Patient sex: M
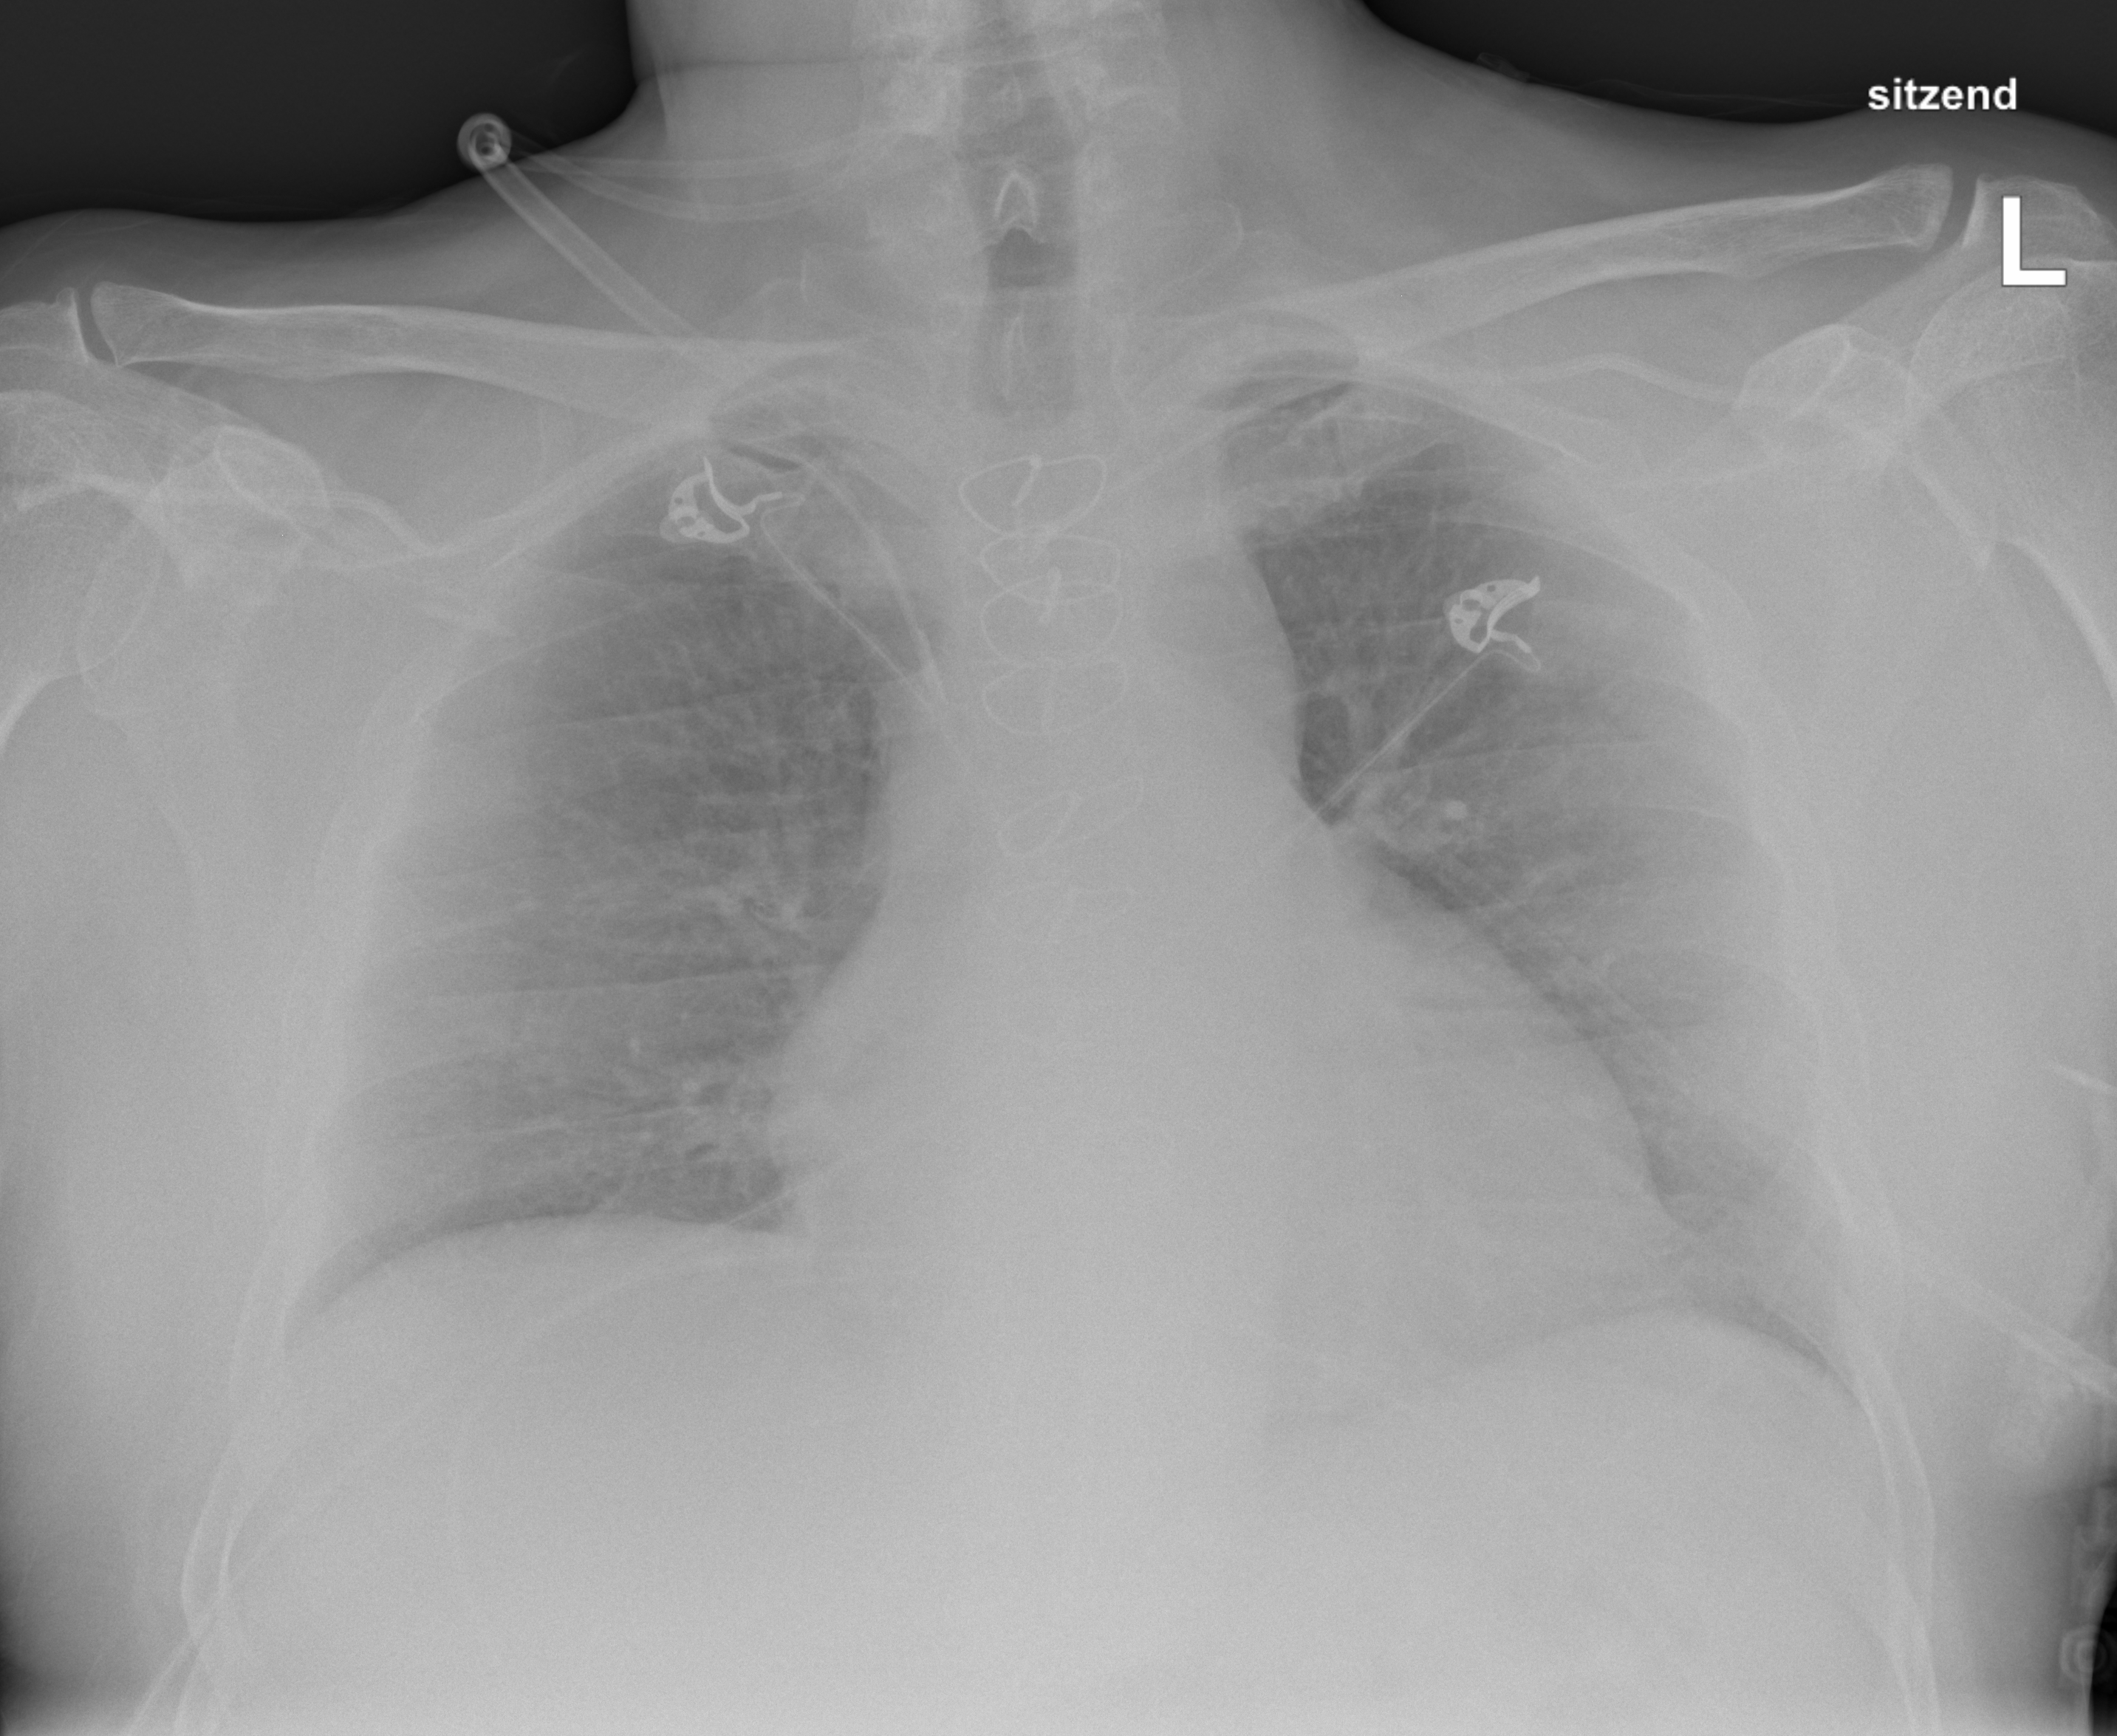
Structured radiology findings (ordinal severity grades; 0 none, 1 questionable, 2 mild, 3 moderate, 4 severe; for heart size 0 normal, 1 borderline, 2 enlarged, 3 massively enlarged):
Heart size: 0
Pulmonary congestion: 2
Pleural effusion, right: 0
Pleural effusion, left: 0
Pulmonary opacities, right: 0
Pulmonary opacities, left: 0
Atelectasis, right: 0
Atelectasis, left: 0